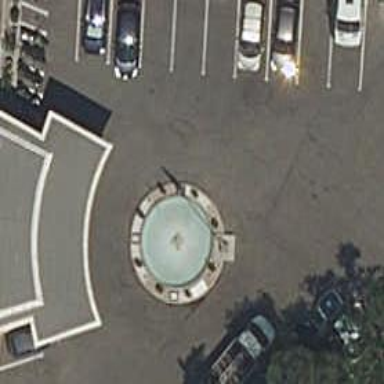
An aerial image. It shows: Fountain.